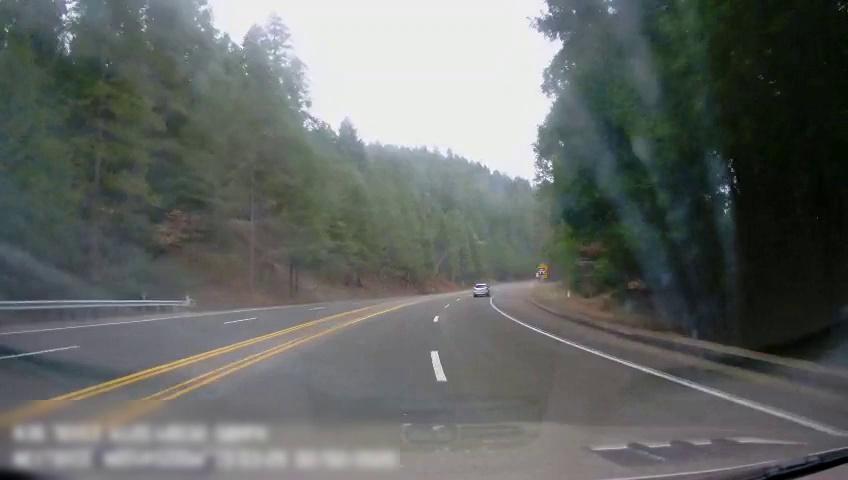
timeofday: Day
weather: Cloudy
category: Drivable Space
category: Vehicles | Car
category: Lanes | Alternate Lane
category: Lanes | Alternate Lane
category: Lanes | Alternate Lane
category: Lanes | Current Lane
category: Lanes | Current Lane
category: Lanes | Alternate Lane
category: Traffic | Signs